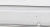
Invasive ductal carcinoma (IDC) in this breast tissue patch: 0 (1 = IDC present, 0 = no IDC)